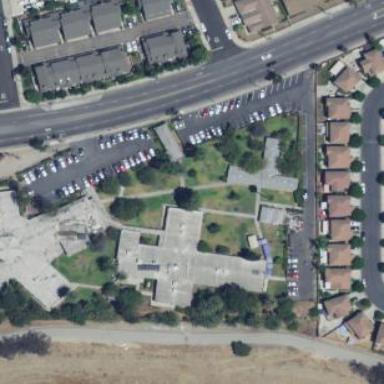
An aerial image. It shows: Nursing home.